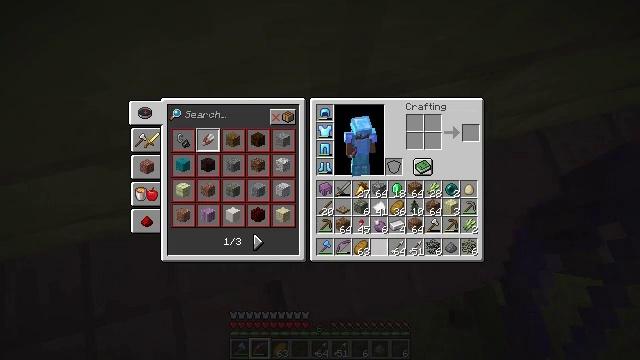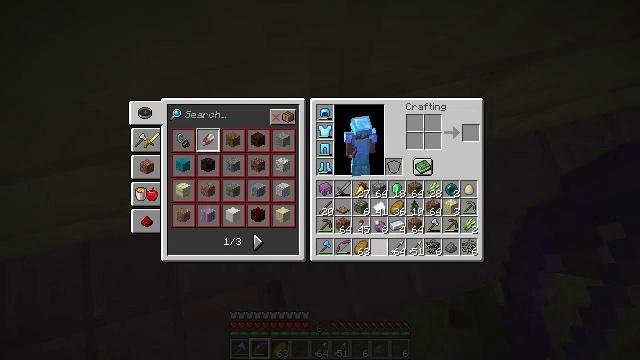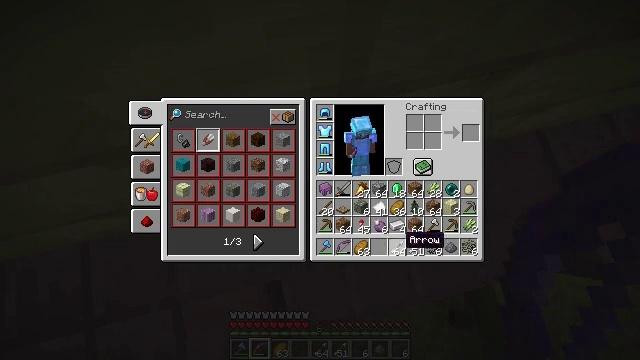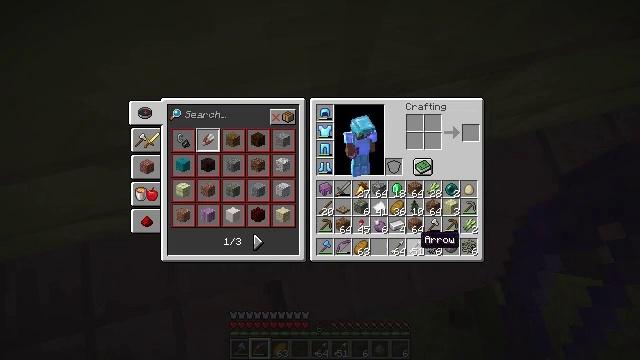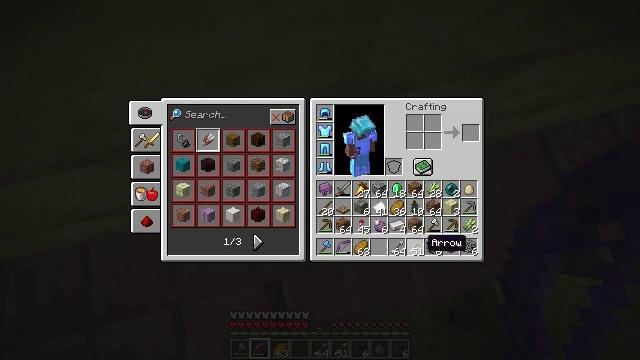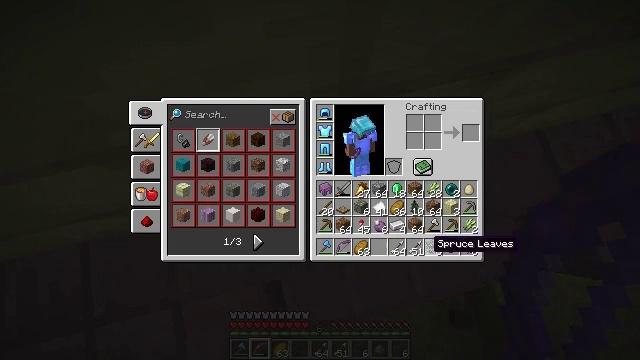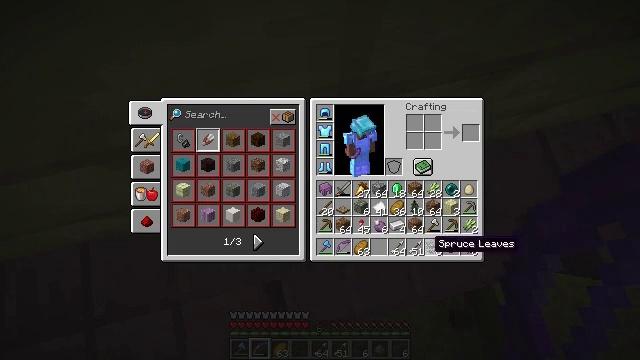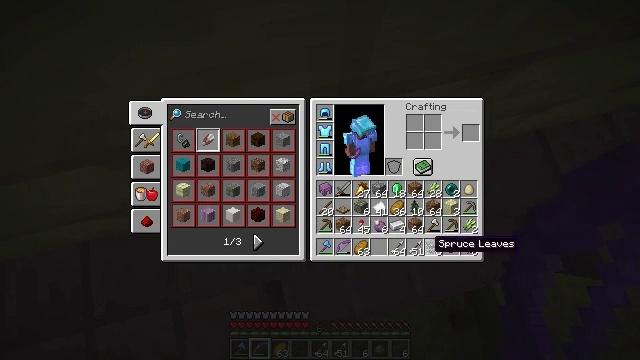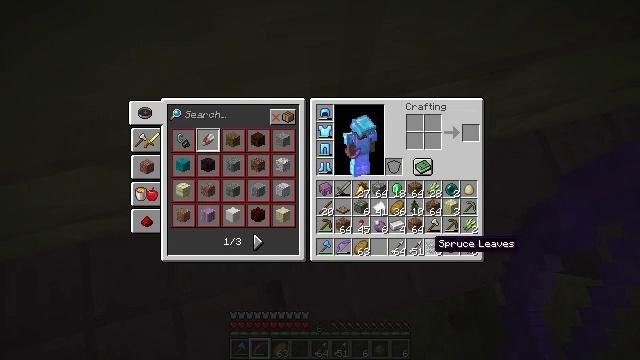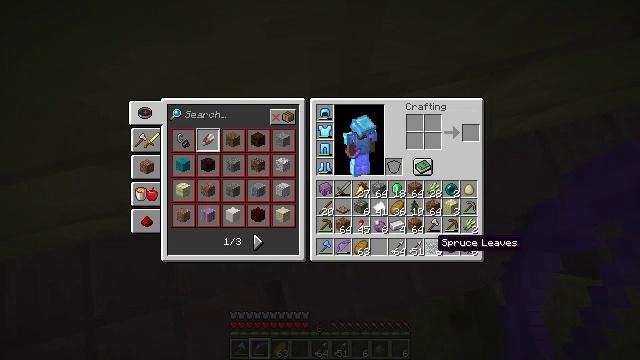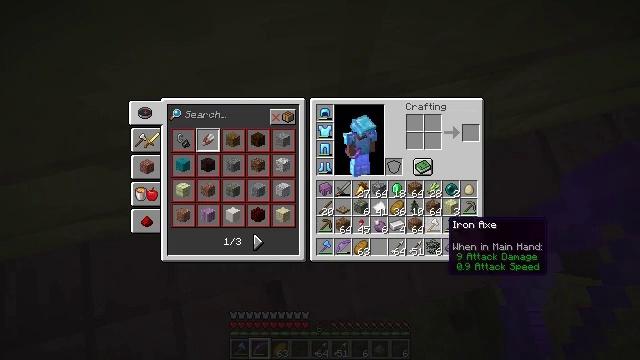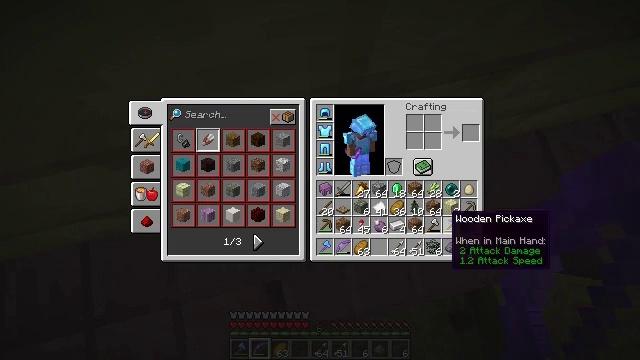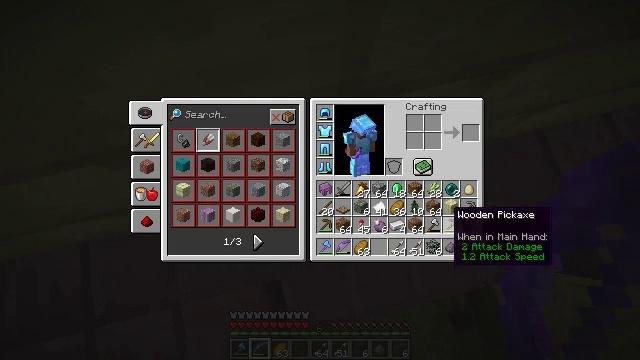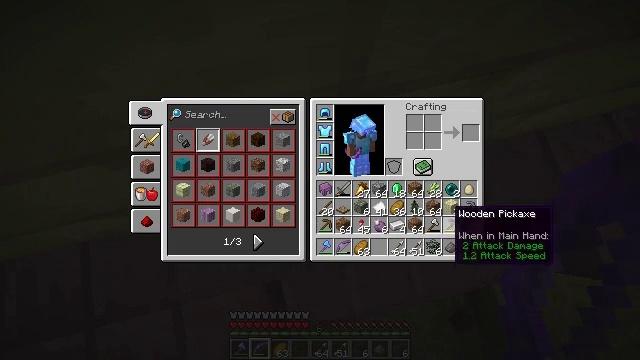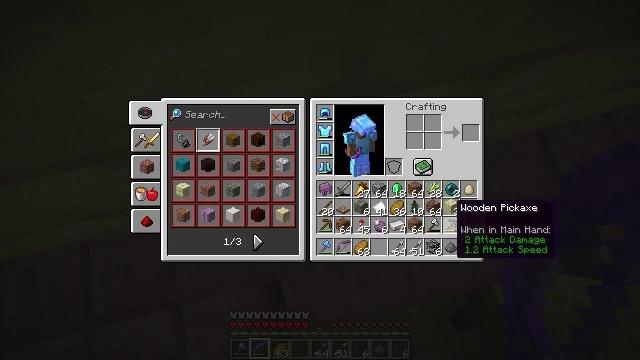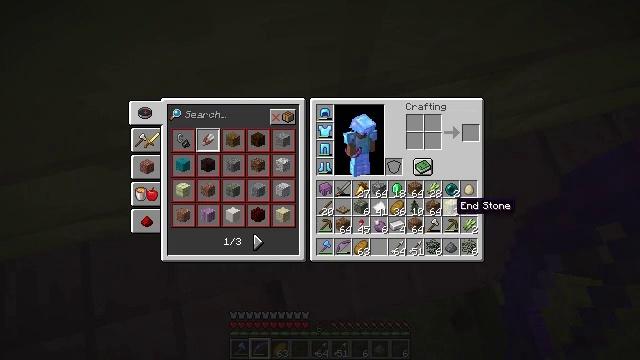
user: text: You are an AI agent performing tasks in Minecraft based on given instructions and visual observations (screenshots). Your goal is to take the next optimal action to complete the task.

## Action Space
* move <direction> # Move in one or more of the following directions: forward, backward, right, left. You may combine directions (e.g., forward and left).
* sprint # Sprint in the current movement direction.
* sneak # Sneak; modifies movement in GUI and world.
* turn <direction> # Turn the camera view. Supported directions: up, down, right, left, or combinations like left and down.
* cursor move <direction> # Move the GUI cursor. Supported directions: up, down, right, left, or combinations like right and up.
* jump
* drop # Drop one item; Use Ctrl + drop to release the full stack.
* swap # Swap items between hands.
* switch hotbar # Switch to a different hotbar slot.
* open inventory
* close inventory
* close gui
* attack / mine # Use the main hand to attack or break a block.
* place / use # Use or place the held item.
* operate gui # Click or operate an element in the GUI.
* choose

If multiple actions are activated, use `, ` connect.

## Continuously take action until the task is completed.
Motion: motion action
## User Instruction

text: Drop an iron axe.
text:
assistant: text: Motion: sneak, operate gui
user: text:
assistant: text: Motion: sneak, cursor move right
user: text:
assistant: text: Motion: sneak, cursor move right
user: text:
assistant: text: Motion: sneak, cursor move right
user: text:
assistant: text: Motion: sneak
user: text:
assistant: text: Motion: sneak
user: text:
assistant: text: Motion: sneak
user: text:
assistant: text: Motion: sneak
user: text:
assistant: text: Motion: sneak
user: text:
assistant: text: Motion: sneak, cursor move right and up
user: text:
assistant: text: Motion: sneak
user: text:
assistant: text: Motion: sneak
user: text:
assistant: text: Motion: sneak
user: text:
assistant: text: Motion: sneak
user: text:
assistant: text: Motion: sneak
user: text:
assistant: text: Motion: sneak
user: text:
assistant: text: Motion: sneak, operate gui
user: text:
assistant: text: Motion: sneak, operate gui
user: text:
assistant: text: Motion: sneak, operate gui
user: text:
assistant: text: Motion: sneak
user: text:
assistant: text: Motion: sneak, cursor move left and down
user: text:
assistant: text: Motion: sneak, cursor move left and down
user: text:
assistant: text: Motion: sneak
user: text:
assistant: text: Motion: sneak
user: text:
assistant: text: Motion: sneak
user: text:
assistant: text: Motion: sneak
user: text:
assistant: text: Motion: sneak
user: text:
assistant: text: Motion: sneak
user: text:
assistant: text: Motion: sneak, cursor move right
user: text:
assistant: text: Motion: sneak, cursor move right